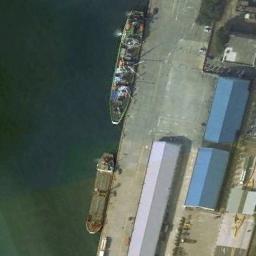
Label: ship